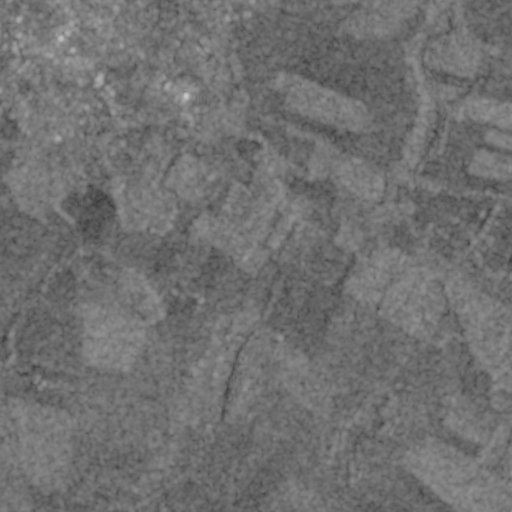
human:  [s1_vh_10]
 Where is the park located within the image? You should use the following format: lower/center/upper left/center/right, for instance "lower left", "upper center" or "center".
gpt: The park is located in the upper left of the image.
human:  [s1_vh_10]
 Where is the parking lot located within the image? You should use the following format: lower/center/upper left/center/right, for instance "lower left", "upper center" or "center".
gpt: The parking lot is located in the upper left of the image.
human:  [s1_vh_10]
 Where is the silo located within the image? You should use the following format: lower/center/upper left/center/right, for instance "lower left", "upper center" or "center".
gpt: The silo is located in the lower left of the image.
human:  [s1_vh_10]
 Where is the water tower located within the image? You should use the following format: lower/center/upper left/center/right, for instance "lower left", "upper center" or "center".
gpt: The water tower is located in the upper left of the image.
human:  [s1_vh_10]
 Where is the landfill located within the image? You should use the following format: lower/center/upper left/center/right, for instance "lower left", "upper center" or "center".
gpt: There is no landfill in the image.

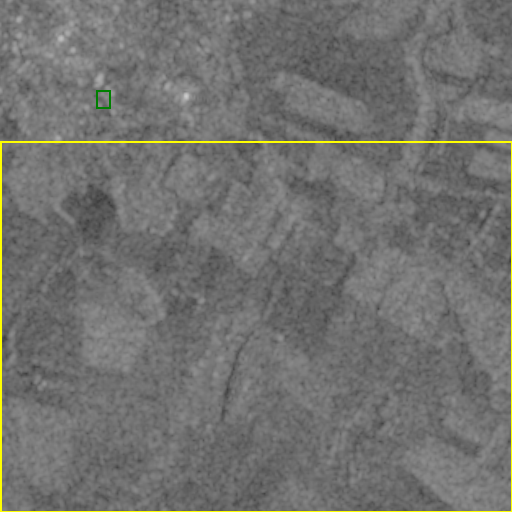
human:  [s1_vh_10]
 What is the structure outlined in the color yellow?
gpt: The structure outlined in yellow is a crop field.
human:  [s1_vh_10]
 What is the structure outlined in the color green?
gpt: The structure outlined in green is a parking lot.
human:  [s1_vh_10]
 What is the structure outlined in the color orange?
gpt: There is no orange outline.